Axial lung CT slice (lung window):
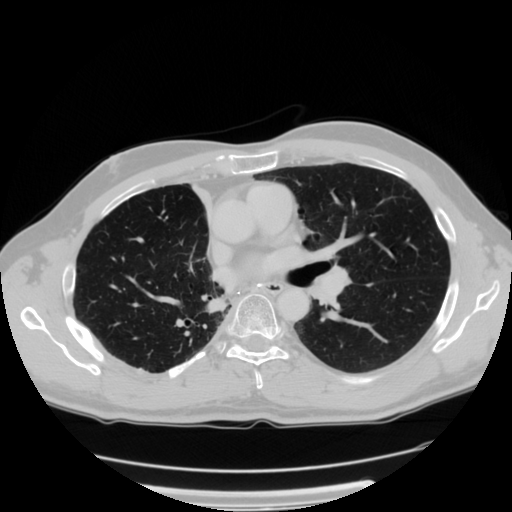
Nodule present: no